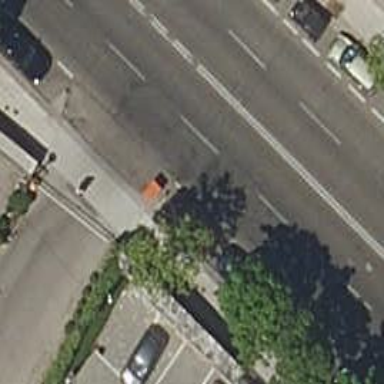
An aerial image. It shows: Sidewalk along the footway.